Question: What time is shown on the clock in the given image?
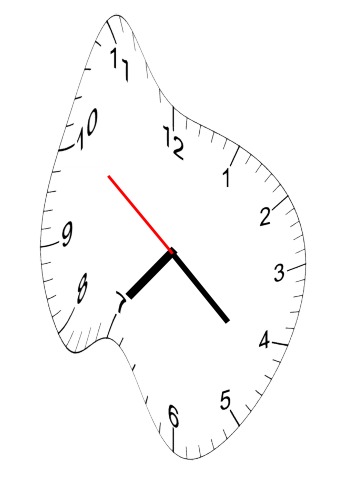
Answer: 07:21:51